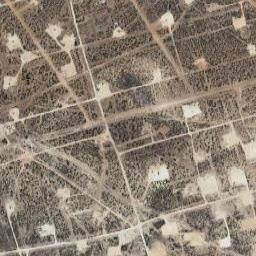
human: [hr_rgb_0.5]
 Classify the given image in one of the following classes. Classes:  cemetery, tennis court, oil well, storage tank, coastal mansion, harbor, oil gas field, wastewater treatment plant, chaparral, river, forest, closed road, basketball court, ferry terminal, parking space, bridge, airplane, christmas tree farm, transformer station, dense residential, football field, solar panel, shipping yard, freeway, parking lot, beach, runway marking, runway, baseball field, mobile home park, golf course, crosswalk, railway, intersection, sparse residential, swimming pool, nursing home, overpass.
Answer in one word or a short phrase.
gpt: oil gas field